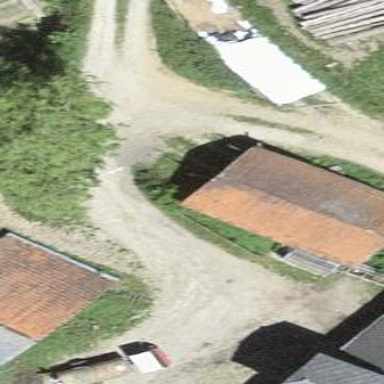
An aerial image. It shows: Barn.